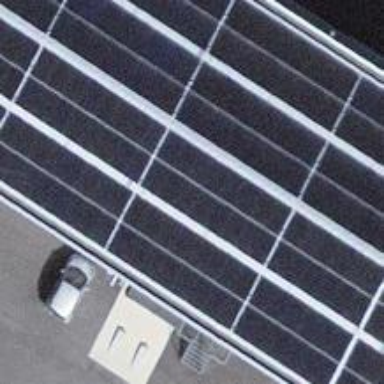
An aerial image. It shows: Solar power generator.